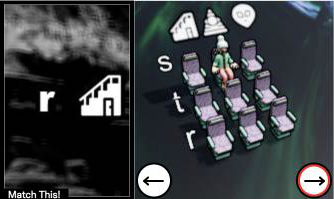
Task: seats
Answer: no